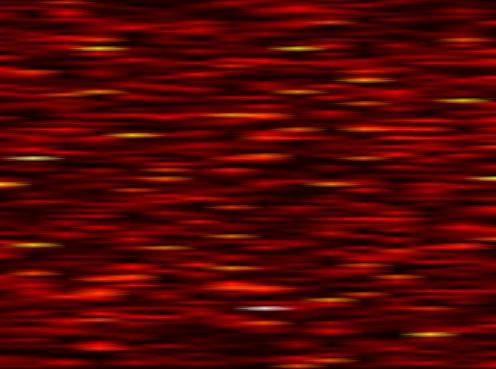
Label: WOLA